Brain MRI, t1w sequence, axial 2D slice.
Patient: age 28, sex M, weight 90 kg, height 1.9 m
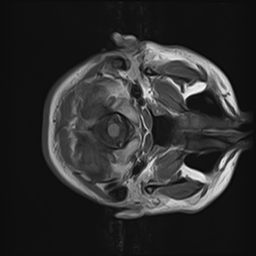